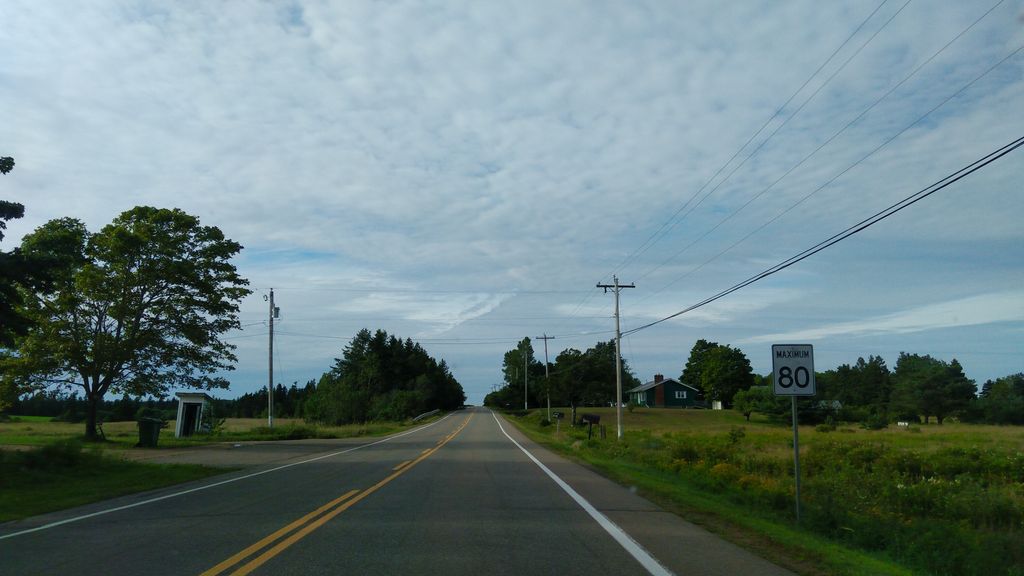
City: charlottetown